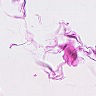
Metastatic tissue present: no